Field crop: maize
Growth stage: 2
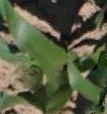
Species: maize